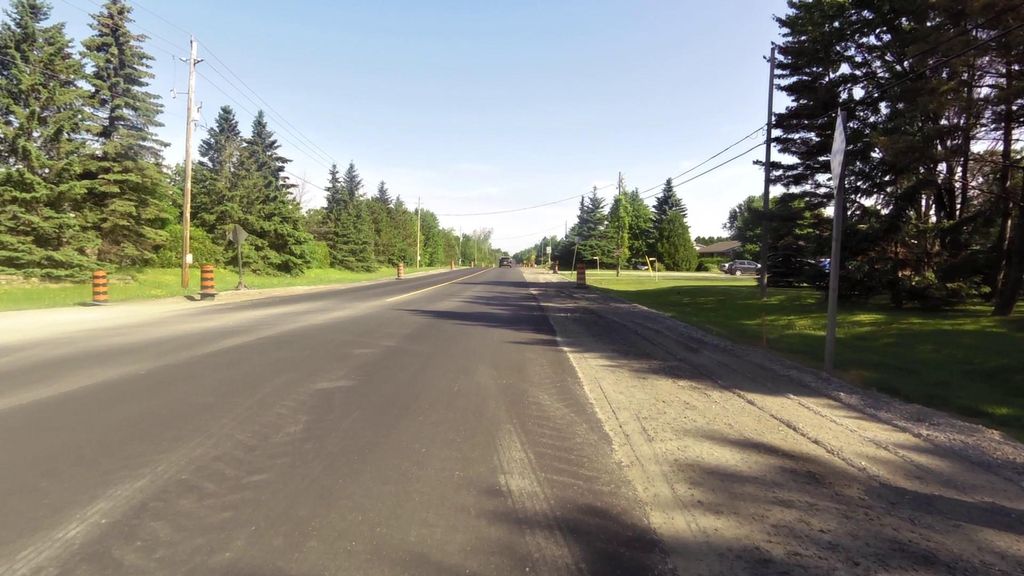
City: ottawa-gatineau